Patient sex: M
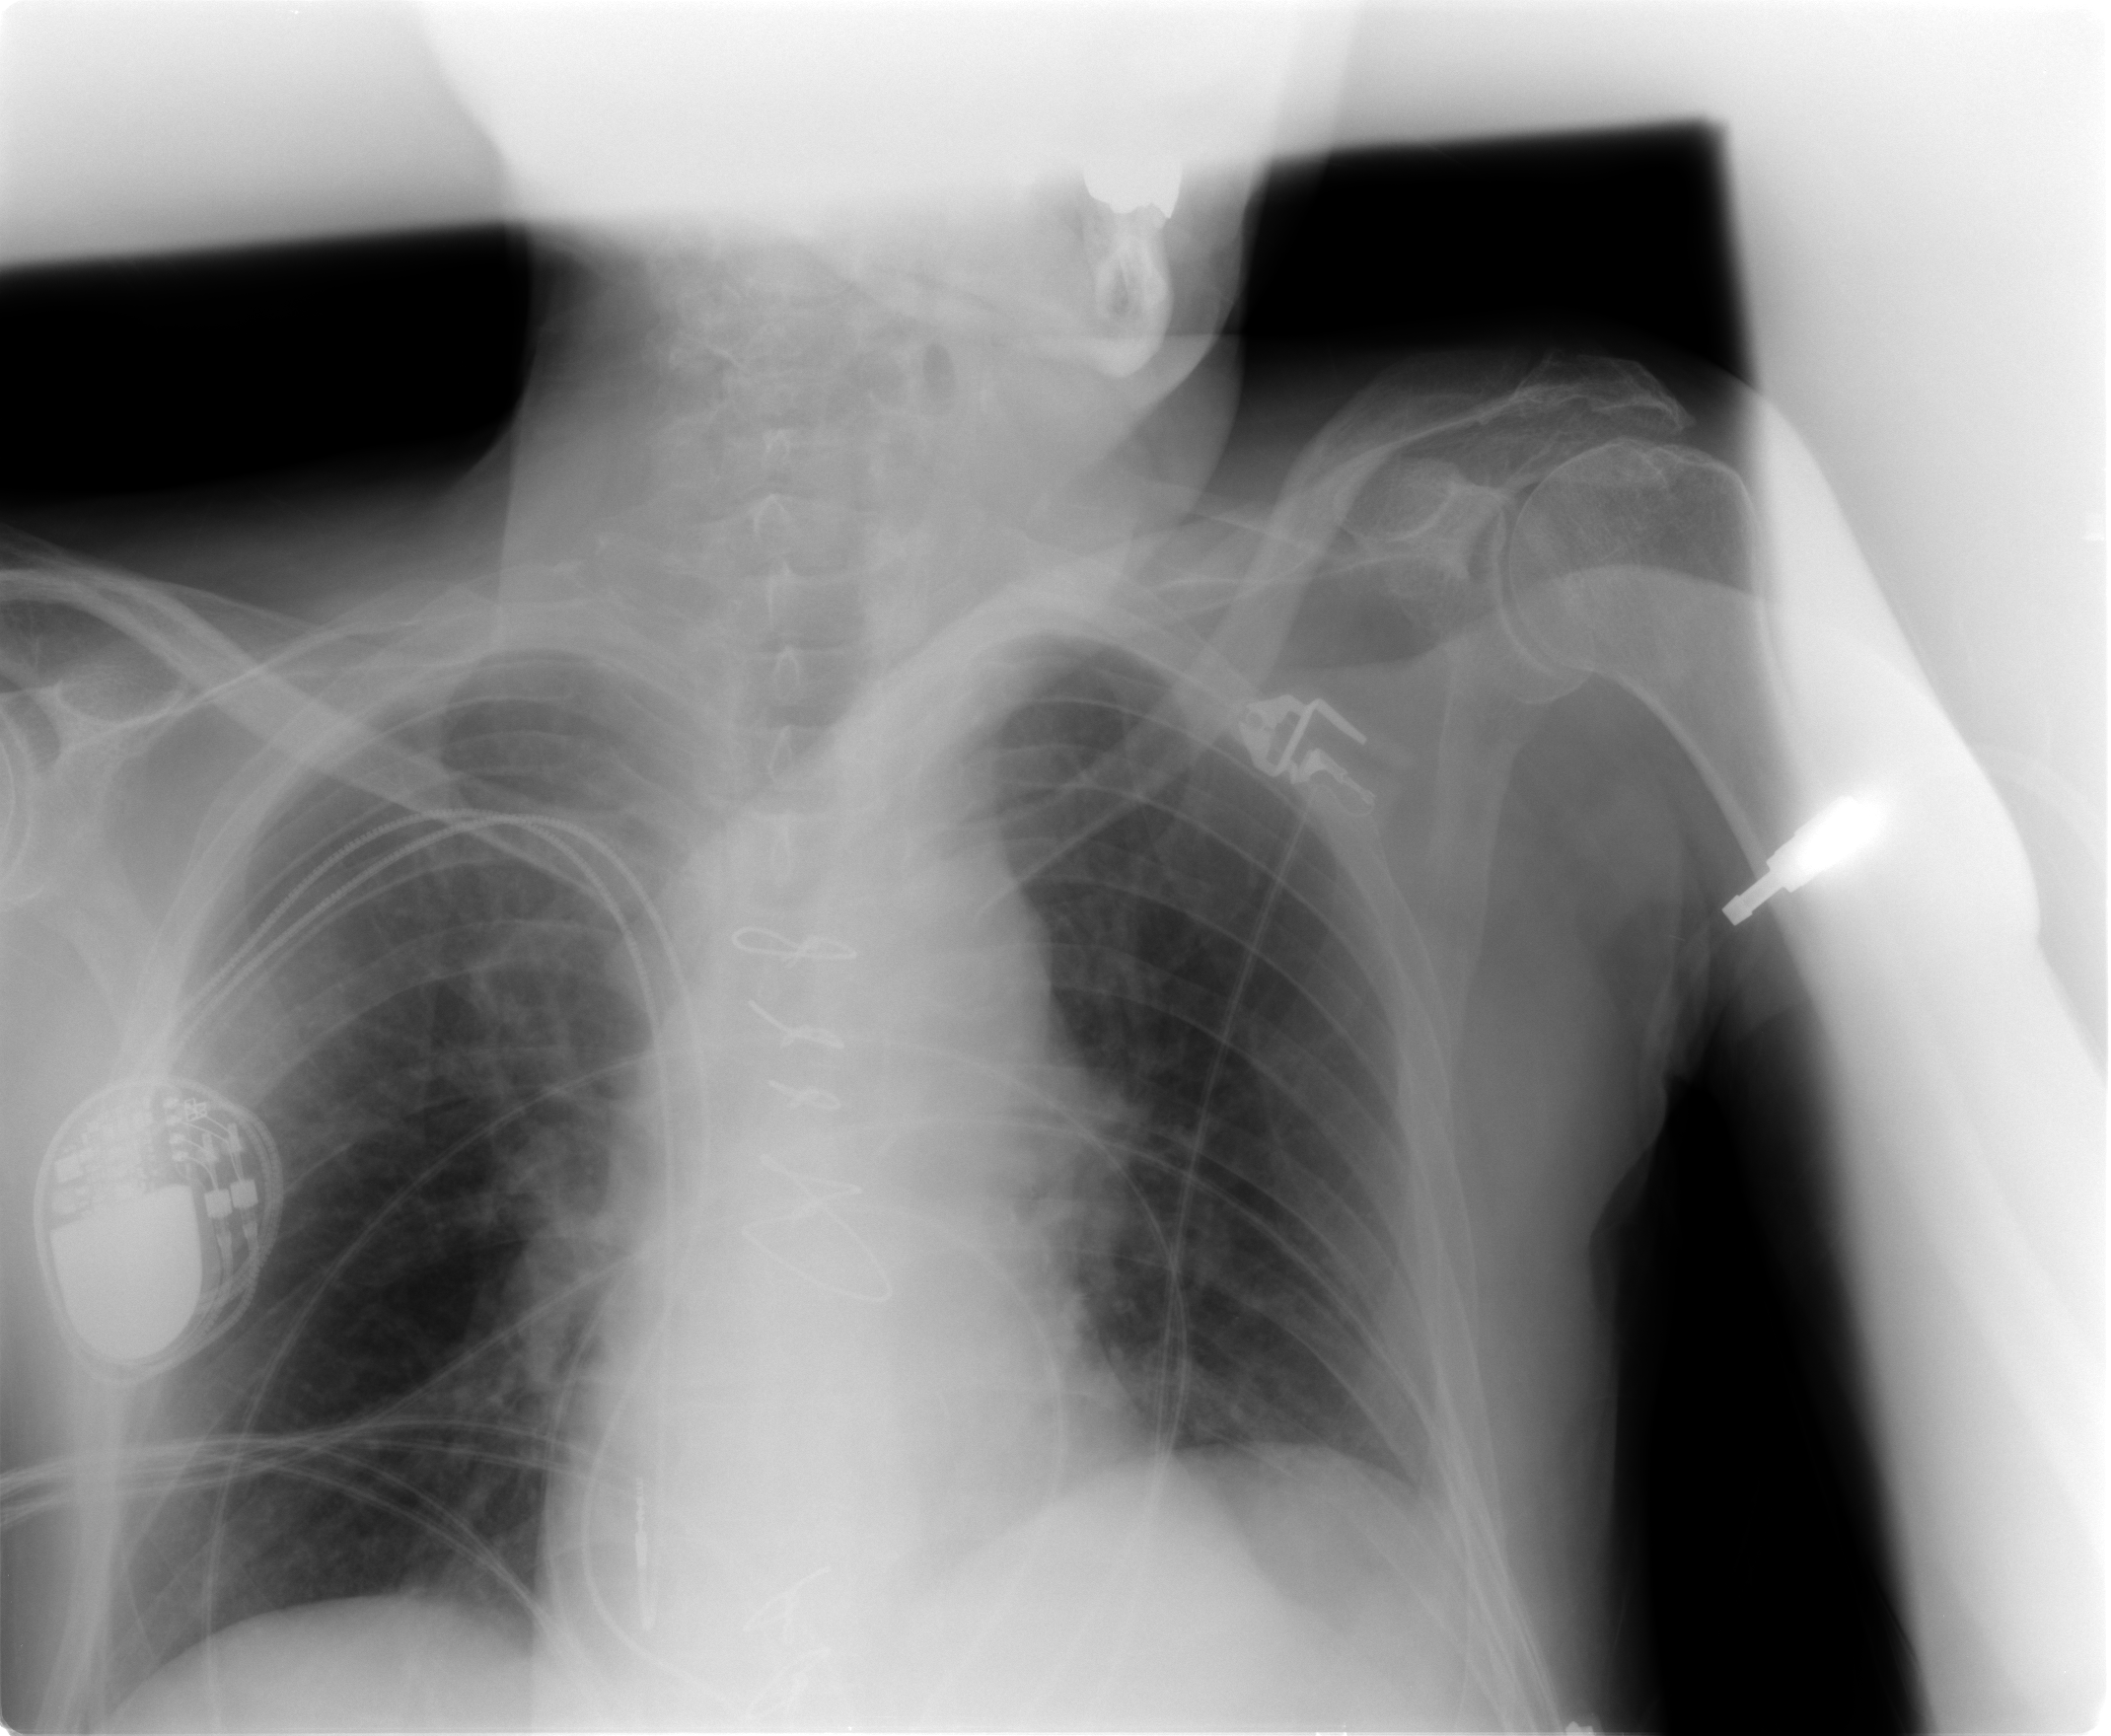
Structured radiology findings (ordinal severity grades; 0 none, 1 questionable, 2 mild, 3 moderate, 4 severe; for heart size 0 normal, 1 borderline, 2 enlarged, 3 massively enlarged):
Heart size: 0
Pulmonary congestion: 2
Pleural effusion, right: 0
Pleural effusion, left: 0
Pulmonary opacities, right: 0
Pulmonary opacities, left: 0
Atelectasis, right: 0
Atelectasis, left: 0